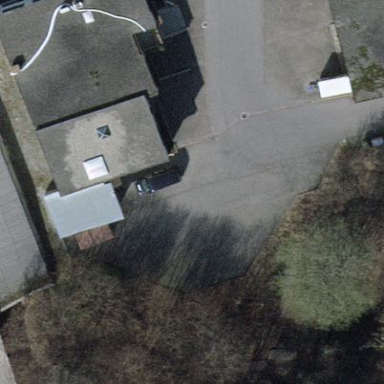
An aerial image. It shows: Building.